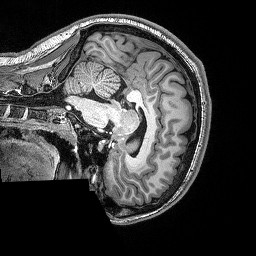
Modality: T1w
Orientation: sagittal